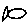
Label: fish